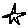
Label: star